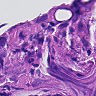
Metastatic tissue present: yes